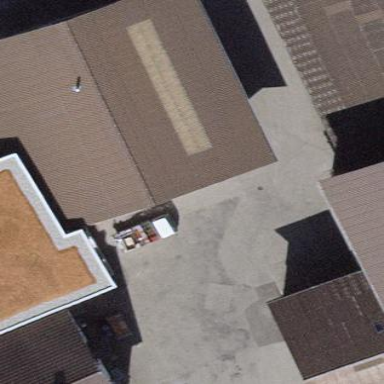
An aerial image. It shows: Warehouse.